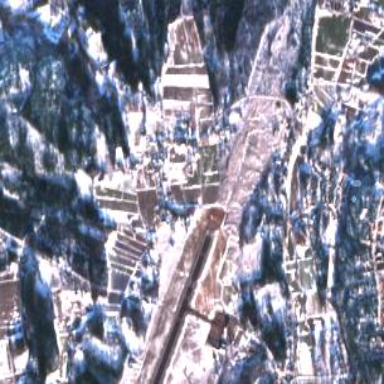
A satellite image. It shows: Area designated as runway within airport.